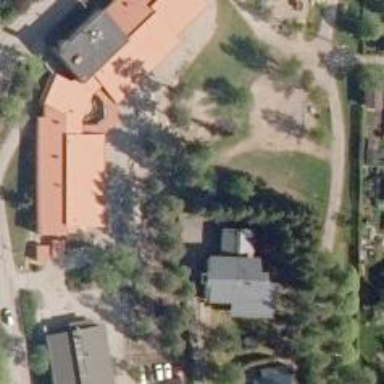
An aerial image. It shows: School.